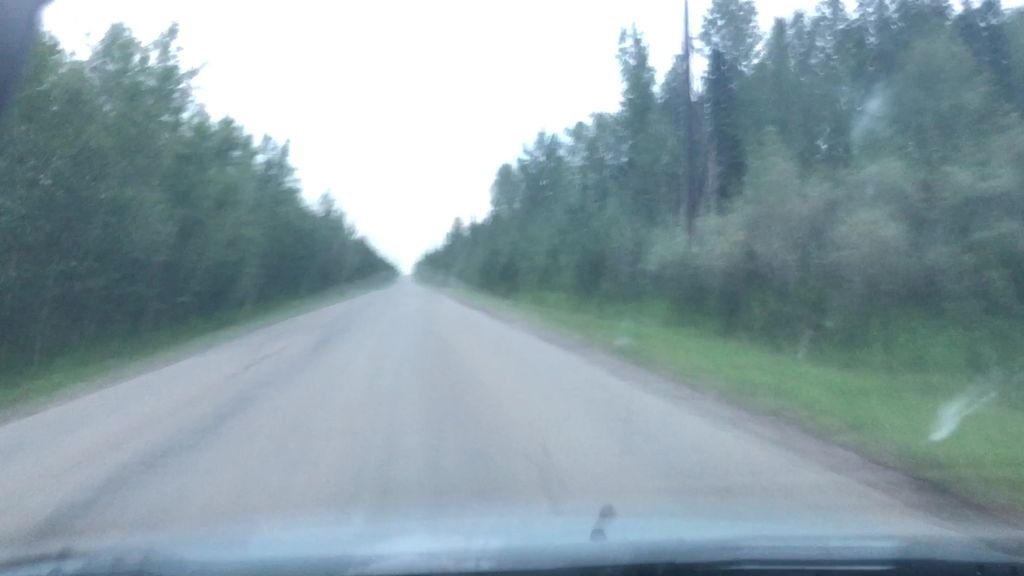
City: edmonton